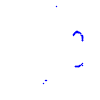
Particle: proton